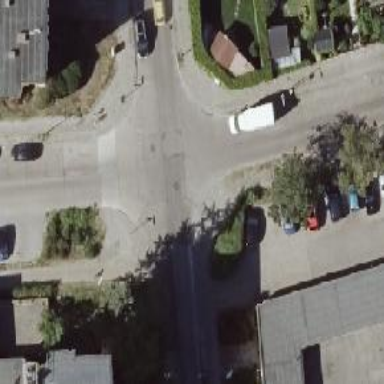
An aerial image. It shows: Residential road with concrete surface. Sidewalks are present on both sides.